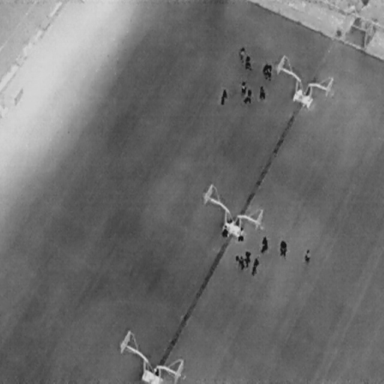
There are 15 People in the infrared image.